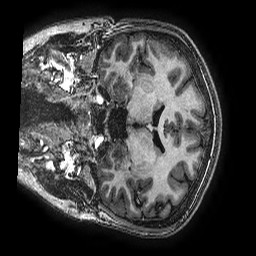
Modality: T1w
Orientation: coronal
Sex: female
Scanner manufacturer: ge
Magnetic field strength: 3 T
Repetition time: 0.00766 s
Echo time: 0.003476 s